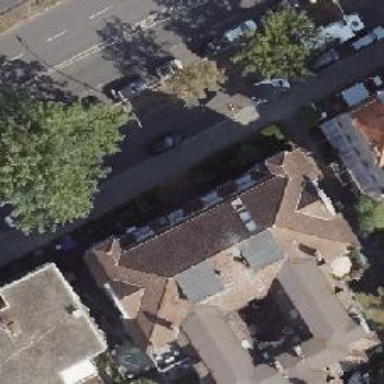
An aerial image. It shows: Clinic.